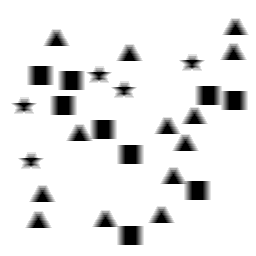
Squares: 9
Triangles: 13
Stars: 5
Total shapes: 27